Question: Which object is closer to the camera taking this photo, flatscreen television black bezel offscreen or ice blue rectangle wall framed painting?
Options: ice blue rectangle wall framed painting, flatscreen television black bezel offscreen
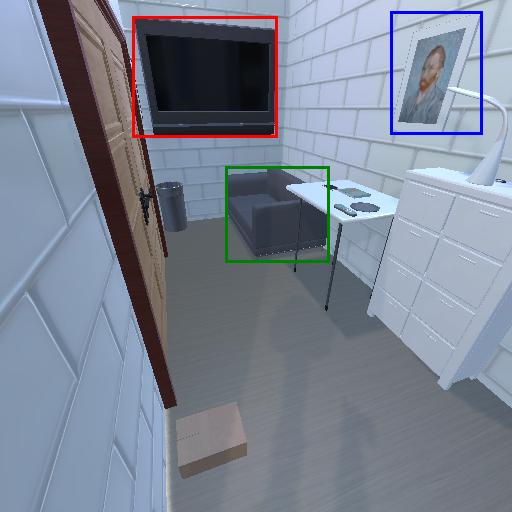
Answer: ice blue rectangle wall framed painting